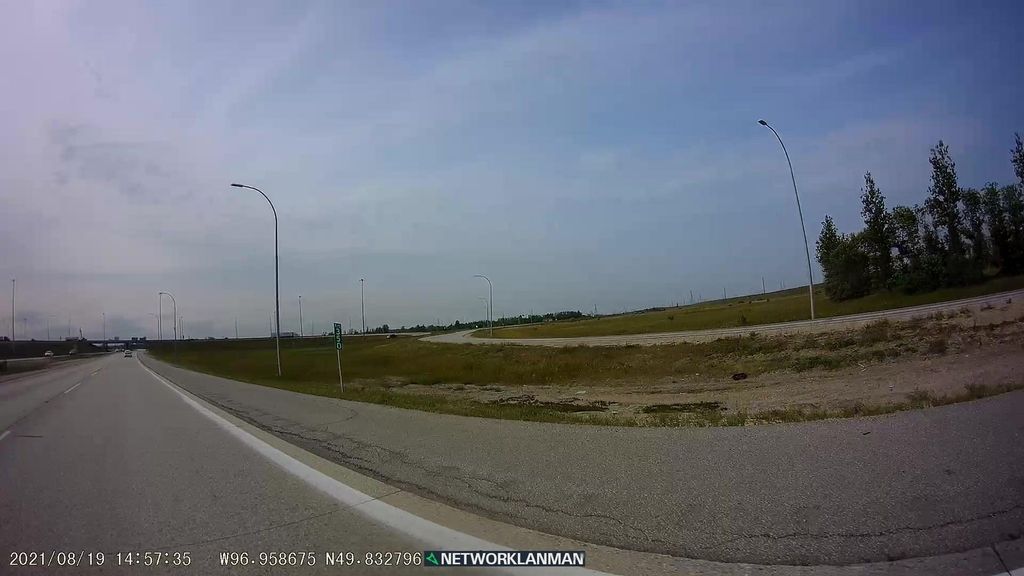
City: winnipeg